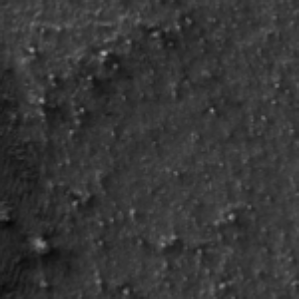
Label: frost